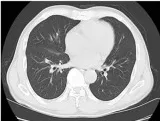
Changes in imaging throughout the treatment period. (A-D) CT scans of the chest at different times.
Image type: radiology (ct)